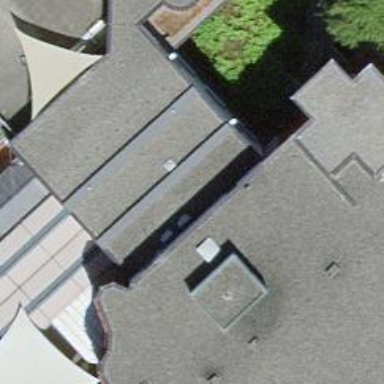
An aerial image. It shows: Nursing home.